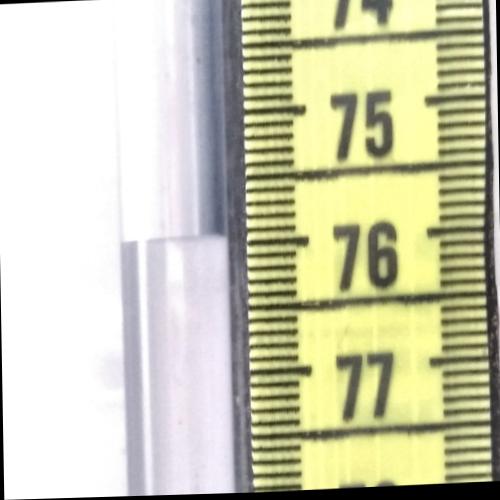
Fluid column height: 75.9 cm